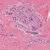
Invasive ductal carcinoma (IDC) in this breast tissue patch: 0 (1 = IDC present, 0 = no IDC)